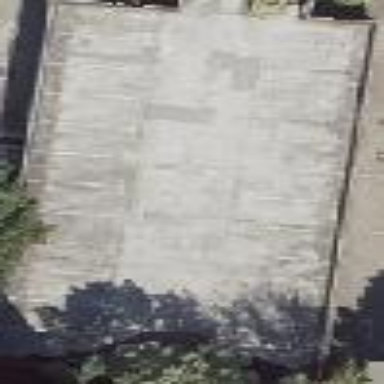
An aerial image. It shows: Flat roofed parking building with surface parking.